Interaction volume radius: 5 \u00c5
Interaction volume height: 45 \u00c5
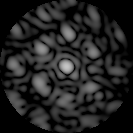
Disorder parameter: 0.5171